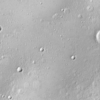
Label: not_dusty